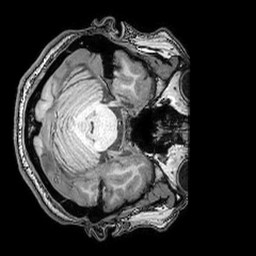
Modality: T1w
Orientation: axial
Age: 46
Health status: ill
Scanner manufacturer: philips
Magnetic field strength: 3 T
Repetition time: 0.007 s
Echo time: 0.003501 s